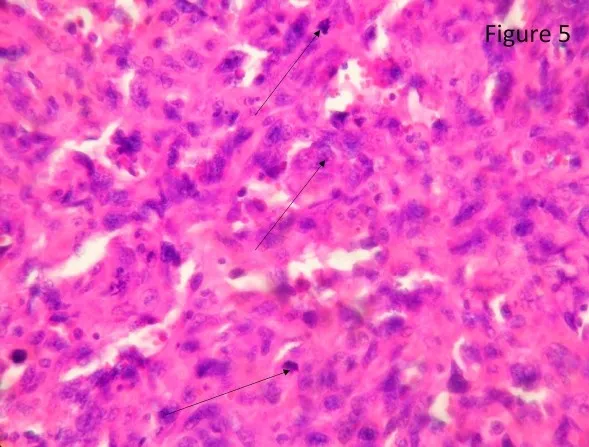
Epithelioid areas. Epithelioid areas made up of large rounded tumor cells with high grade nuclear atypia and brisk mitotic activity were also seen(black arrows).
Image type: pathology (h&e)